Field crop: maize
Growth stage: 2
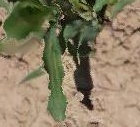
Species: maize